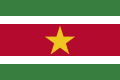
Flag of Suriname